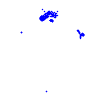
Particle: kaon